Question: I have an image view which acts as menu. When user click it a view group (including 5 other image view) will slide from left to right. When user click on menu again view group slides from right to left.
I can simulate this behavior but after sliding right to left I expect to not see view group however view group will put on its place. I tried to use 'LinearLayout.setVisibiliy(View.Invisible)' but at that moment i couldn't see sliding right to left animation.
This is my code, any suggestion would be appreciated.
menu_open.xml
'''
<layoutAnimation
xmlns:android="http://schemas.android.com/apk/res/android"
android:delay="10%"
android:animation="@anim/slide_out" />
'''
slide_out.xml
'''
<set xmlns:android="http://schemas.android.com/apk/res/android">
<translate
android:fromXDelta="-100%p"
android:toXDelta="0"
android:duration="@android:integer/config_mediumAnimTime" />
<alpha
android:fromAlpha="0.0"
android:toAlpha="1.0"
android:duration="@android:integer/config_mediumAnimTime" />
</set>
'''
menu_close.xml
'''
<layoutAnimation
xmlns:android="http://schemas.android.com/apk/res/android"
android:delay="10%"
android:animation="@anim/slide_in" />
'''
slide_in.xml
'''
<set xmlns:android="http://schemas.android.com/apk/res/android" >
<translate
android:fromXDelta="0%p"
android:toXDelta="-100%p"
android:duration="@android:integer/config_mediumAnimTime" />
<alpha
android:fromAlpha="1.0"
android:toAlpha="0.0"
android:duration="@android:integer/config_mediumAnimTime" />
</set>
'''
activity_main.xml
'''
<RelativeLayout xmlns:android="http://schemas.android.com/apk/res/android"
android:layout_width="match_parent"
android:layout_height="match_parent" >
<ImageView
android:id="@+id/ivMenu"
android:layout_width="wrap_content"
android:layout_height="wrap_content"
android:layout_alignParentBottom="true"
android:layout_alignParentLeft="true"
android:contentDescription="@string/CD"
android:src="@drawable/ic_menu_01" />
<LinearLayout
android:id="@+id/linearLayout"
android:layout_width="wrap_content"
android:layout_height="wrap_content"
android:layout_alignParentBottom="true"
android:layout_toRightOf="@+id/ivMenu" >
<ImageView
android:id="@+id/imageView1"
android:layout_width="wrap_content"
android:layout_height="wrap_content"
android:contentDescription="@string/CD"
android:src="@drawable/ic_menu_03" />
<ImageView
android:id="@+id/imageView2"
android:layout_width="wrap_content"
android:layout_height="wrap_content"
android:contentDescription="@string/CD"
android:src="@drawable/ic_menu_04" />
<ImageView
android:id="@+id/imageView3"
android:layout_width="wrap_content"
android:layout_height="wrap_content"
android:contentDescription="@string/CD"
android:src="@drawable/ic_menu_05" />
<ImageView
android:id="@+id/imageView4"
android:layout_width="wrap_content"
android:layout_height="wrap_content"
android:contentDescription="@string/CD"
android:src="@drawable/ic_menu_06" />
<ImageView
android:id="@+id/imageView5"
android:layout_width="wrap_content"
android:layout_height="wrap_content"
android:contentDescription="@string/CD"
android:src="@drawable/ic_menu_07" />
</LinearLayout>
</RelativeLayout>
'''
MainActivity.java
'''
public class MainActivity extends Activity {
private ImageView ivMenu;
private Animation animate;
private LinearLayout groupLayout;
private boolean menuState = false;
@Override
public void onCreate(Bundle savedInstanceState) {
super.onCreate(savedInstanceState);
setContentView(R.layout.activity_main);
groupLayout = (LinearLayout) findViewById(R.id.linearLayout);
groupLayout.setVisibility(View.INVISIBLE);
ivMenu = (ImageView) findViewById(R.id.ivMenu);
animate = AnimationUtils.loadAnimation(this, R.anim.animate);
ivMenu.setOnClickListener(new OnClickListener() {
@Override
public void onClick(View v) {
ivMenu.startAnimation(animate);
runFadeOutAnimationOn(MainActivity.this, ivMenu);
if(!menuState) {
groupLayout.setVisibility(View.VISIBLE);
runExpandMenuAnimation(groupLayout, MainActivity.this);
} else {
runCollapseMenuAnimation(groupLayout, MainActivity.this);
// groupLayout.setVisibility(View.INVISIBLE);
}
menuState = !menuState;
Log.i("Menu state", "" + menuState);
}
});
}
public static void runExpandMenuAnimation(ViewGroup panel, Context ctx) {
LayoutAnimationController controller = AnimationUtils.loadLayoutAnimation(ctx, R.anim.menu_open);
panel.setLayoutAnimation(controller);
}
public static void runCollapseMenuAnimation(ViewGroup panel, Context ctx) {
LayoutAnimationController controller = AnimationUtils.loadLayoutAnimation(ctx, R.anim.menu_close);
panel.setLayoutAnimation(controller);
}
public static Animation runFadeOutAnimationOn(Activity ctx, View target) {
Animation animation = AnimationUtils.loadAnimation(ctx, android.R.anim.fade_out);
target.startAnimation(animation);
return animation;
}
}
'''

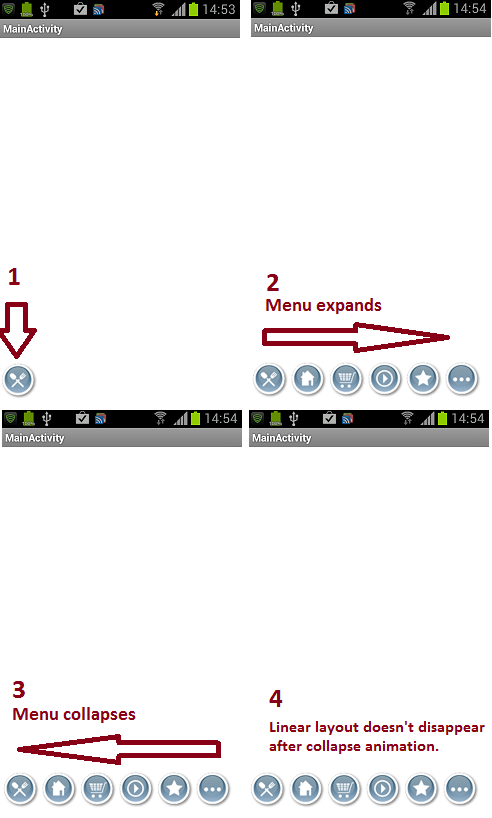
Answer: Finally I found the solution. In this case we should use 'aViewGroup.setLayoutAnimationListener(new AnimationListener()...)' and override its methods.
Therefore I added:
'''
groupLayout.setLayoutAnimationListener(new AnimationListener() {
@Override
public void onAnimationStart(Animation animation) {}
@Override
public void onAnimationRepeat(Animation animation) {}
@Override
public void onAnimationEnd(Animation animation) {
if(menuState)
groupLayout.setVisibility(View.INVISIBLE);
menuState = !menuState;
Log.i("Menu state", "" + menuState);
}
});
'''